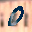
Label: 0